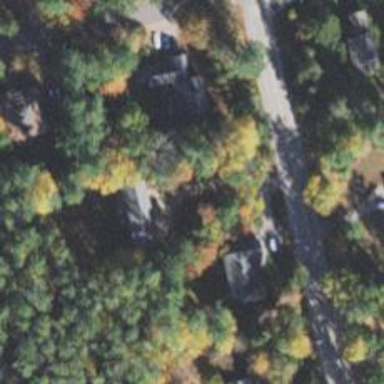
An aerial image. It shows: Driveway leading to service road.